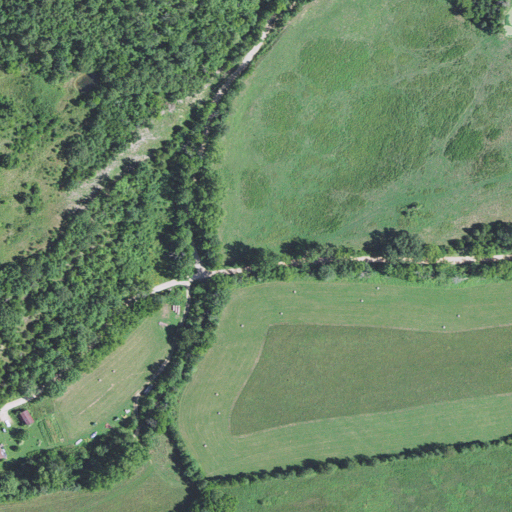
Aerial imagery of valley in Missouri named Counts Hollow containing pasture, open development, and deciduous forest